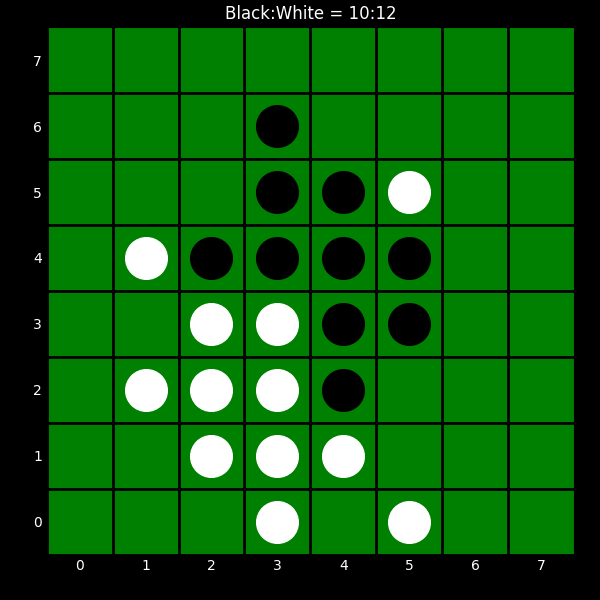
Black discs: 10
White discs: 12